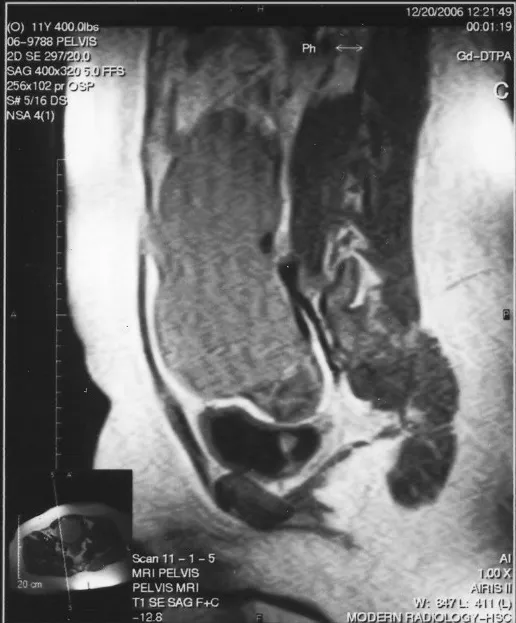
Sagittal T1-weighted MRI. A large, fluid-density, multilobular cystic structure is seen roughly at the midline and extending to the level of the umbilicus. Although the cyst appears to originate on the right, it was discovered at laparotomy to be attached to the left fallopian tube.
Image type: radiology (mri)